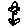
Label: flower